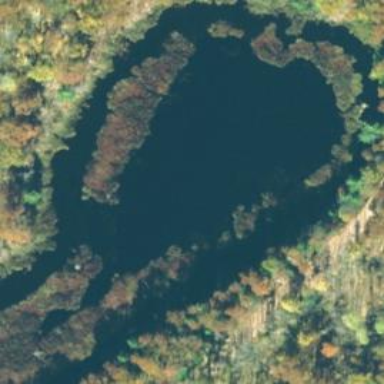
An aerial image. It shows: Pond surrounded by natural water.